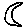
Label: moon